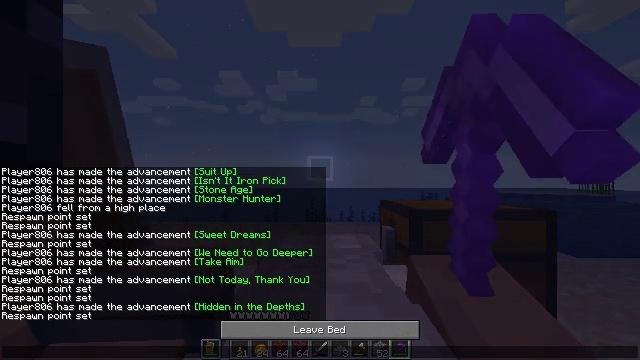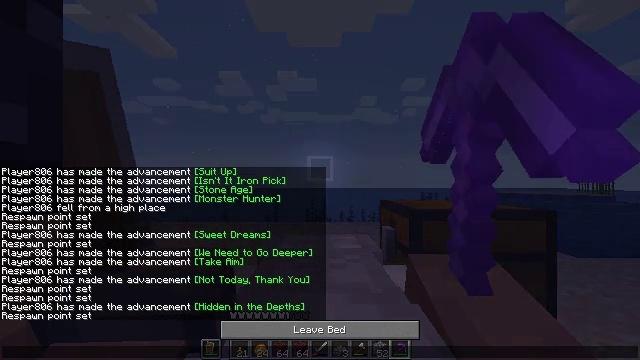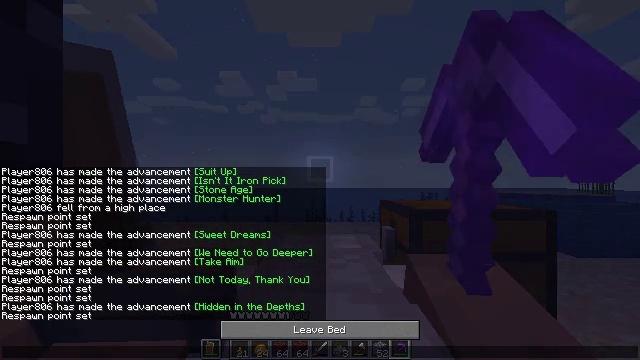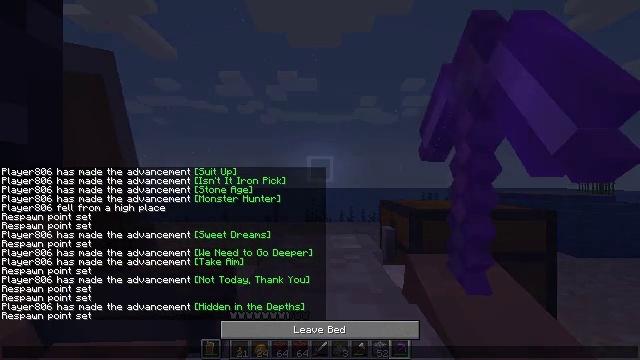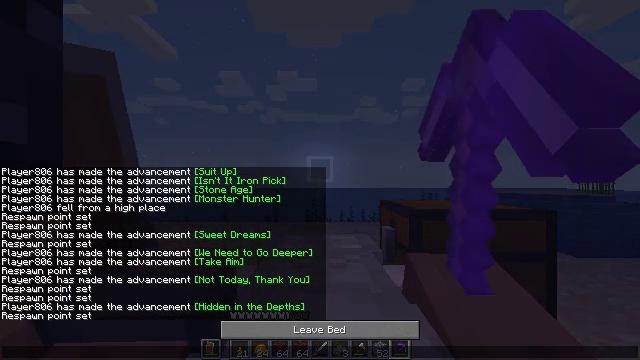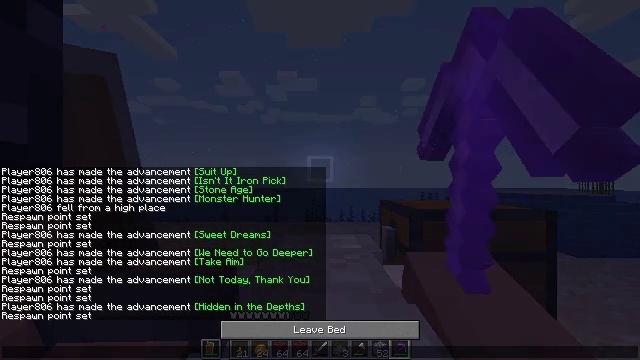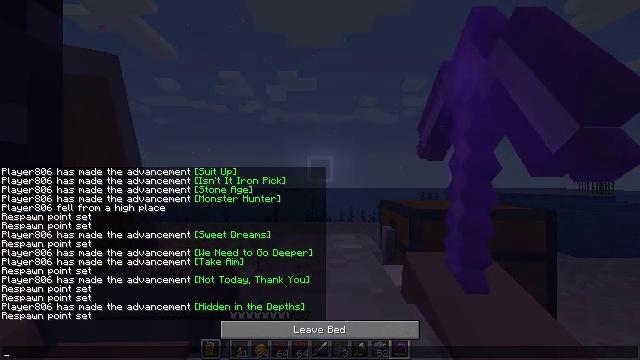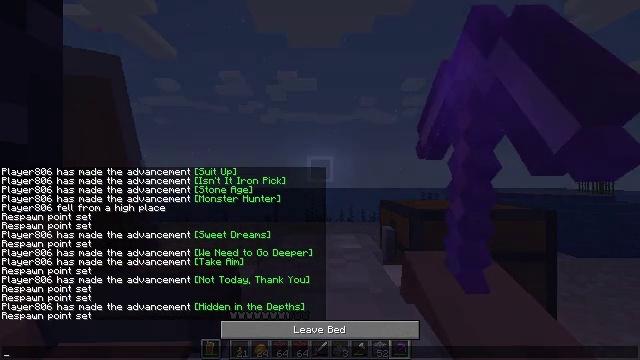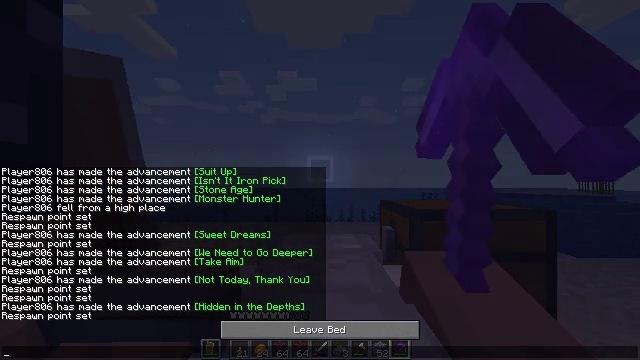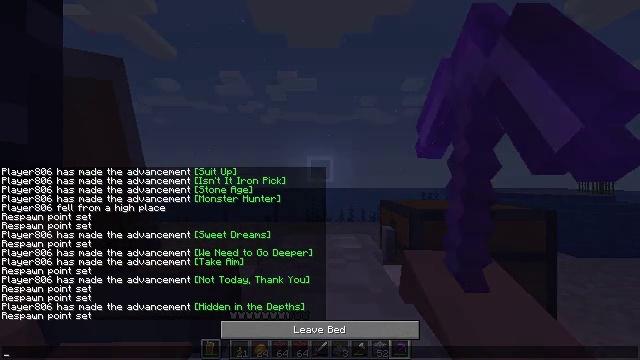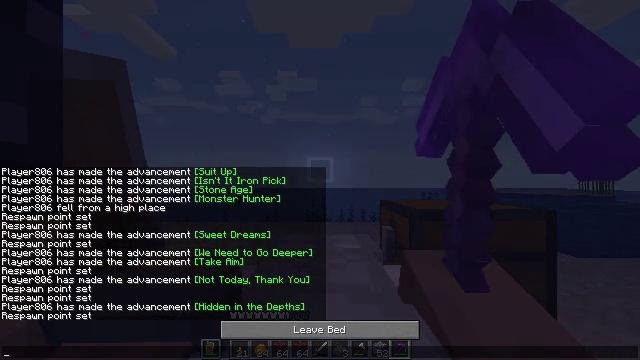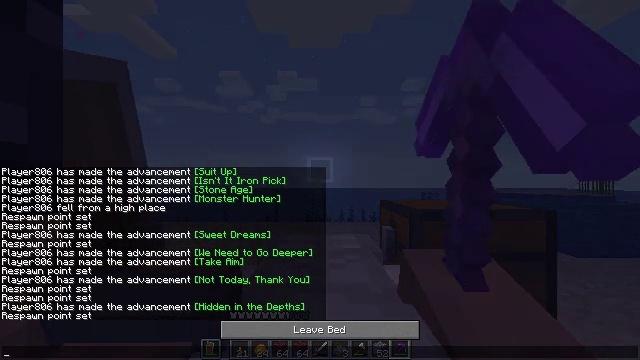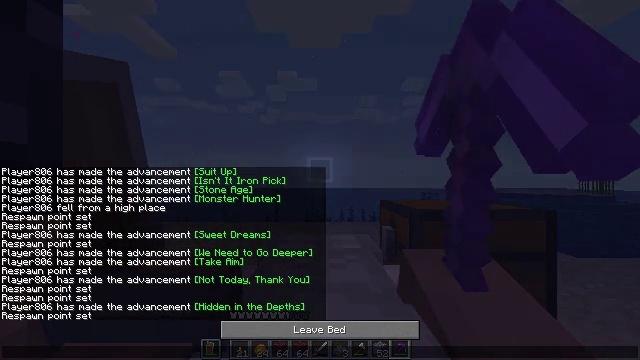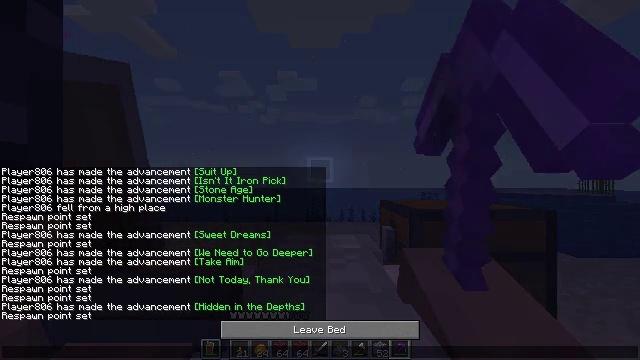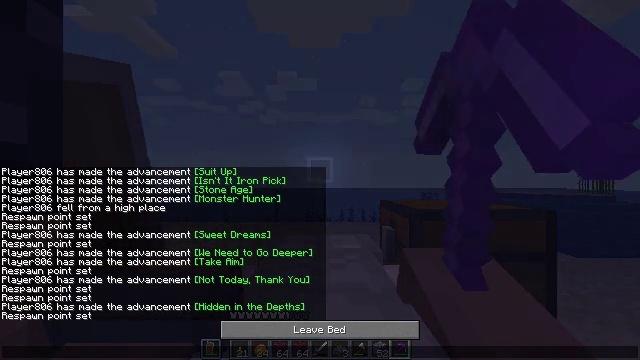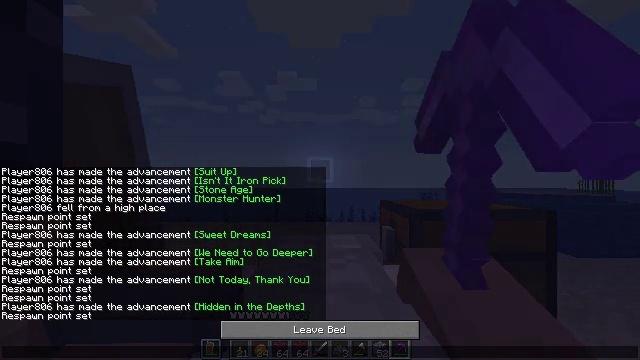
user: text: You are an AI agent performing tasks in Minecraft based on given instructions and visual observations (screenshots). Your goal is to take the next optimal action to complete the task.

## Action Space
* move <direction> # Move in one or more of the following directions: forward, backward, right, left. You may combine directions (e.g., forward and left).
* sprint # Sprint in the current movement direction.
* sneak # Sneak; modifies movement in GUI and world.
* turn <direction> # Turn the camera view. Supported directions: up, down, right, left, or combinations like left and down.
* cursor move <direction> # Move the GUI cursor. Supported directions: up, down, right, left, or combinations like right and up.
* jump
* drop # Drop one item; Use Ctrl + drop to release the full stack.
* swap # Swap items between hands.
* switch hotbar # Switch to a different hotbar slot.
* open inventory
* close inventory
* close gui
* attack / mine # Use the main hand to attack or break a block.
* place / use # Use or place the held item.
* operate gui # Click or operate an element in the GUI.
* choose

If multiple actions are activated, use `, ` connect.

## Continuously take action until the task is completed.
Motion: motion action
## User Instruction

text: craft item air
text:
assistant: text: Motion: no_op
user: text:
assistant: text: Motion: no_op
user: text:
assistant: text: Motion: no_op
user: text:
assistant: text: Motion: no_op
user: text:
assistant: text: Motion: no_op
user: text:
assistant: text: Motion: no_op
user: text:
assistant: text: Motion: no_op
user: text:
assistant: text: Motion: no_op
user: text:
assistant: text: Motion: no_op
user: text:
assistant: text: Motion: no_op
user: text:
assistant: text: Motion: no_op
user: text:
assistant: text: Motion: no_op
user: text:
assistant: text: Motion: no_op
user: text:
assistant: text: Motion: no_op
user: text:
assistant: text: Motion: no_op
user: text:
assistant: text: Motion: no_op
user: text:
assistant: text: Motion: no_op
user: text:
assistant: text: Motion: no_op
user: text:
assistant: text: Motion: no_op
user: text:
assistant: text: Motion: no_op
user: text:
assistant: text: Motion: no_op
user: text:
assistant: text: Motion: no_op
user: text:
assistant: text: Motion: no_op
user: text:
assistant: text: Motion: no_op
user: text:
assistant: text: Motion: no_op
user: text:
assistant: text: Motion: no_op
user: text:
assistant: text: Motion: no_op
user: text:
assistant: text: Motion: no_op
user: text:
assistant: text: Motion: no_op
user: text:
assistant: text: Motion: no_op